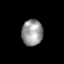
Tissue: prostate
Cell type: Myeloid cells
Senescence score: 0.778
Nuclear area (px): 537
Mean DAPI intensity: 153.78